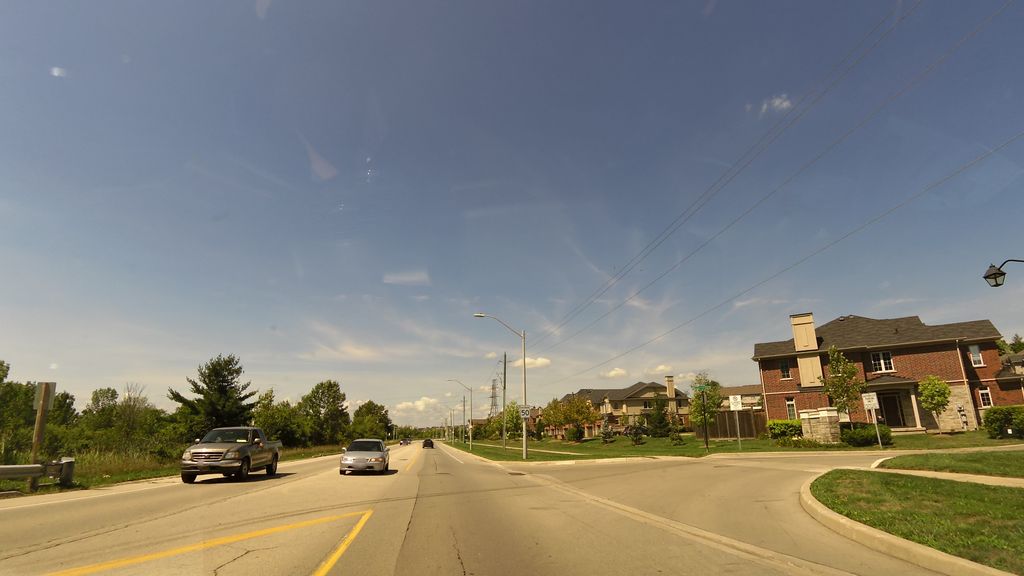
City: hamilton